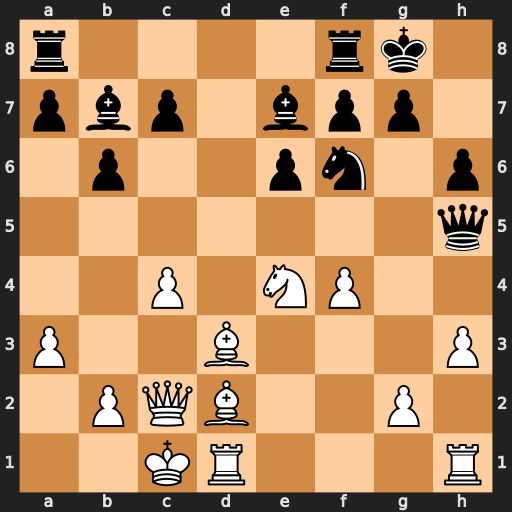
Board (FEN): r4rk1/pbp1bpp1/1p2pn1p/7q/2P1NP2/P2B3P/1PQB2P1/2KR3R
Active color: w
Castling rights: -
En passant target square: -
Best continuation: g4 Nxe4 gxh5